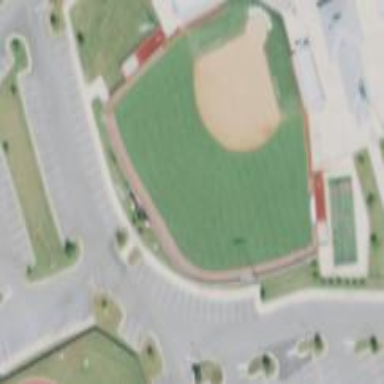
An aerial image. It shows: Softball pitch for leisure and sport activities.